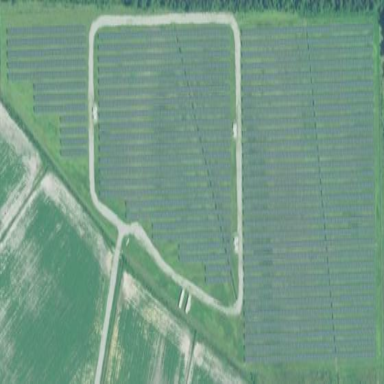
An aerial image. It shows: Solar power plant enclosed by fence. The plant generates electricity using photovoltaic technology.